Question: What is the result of this measurement?
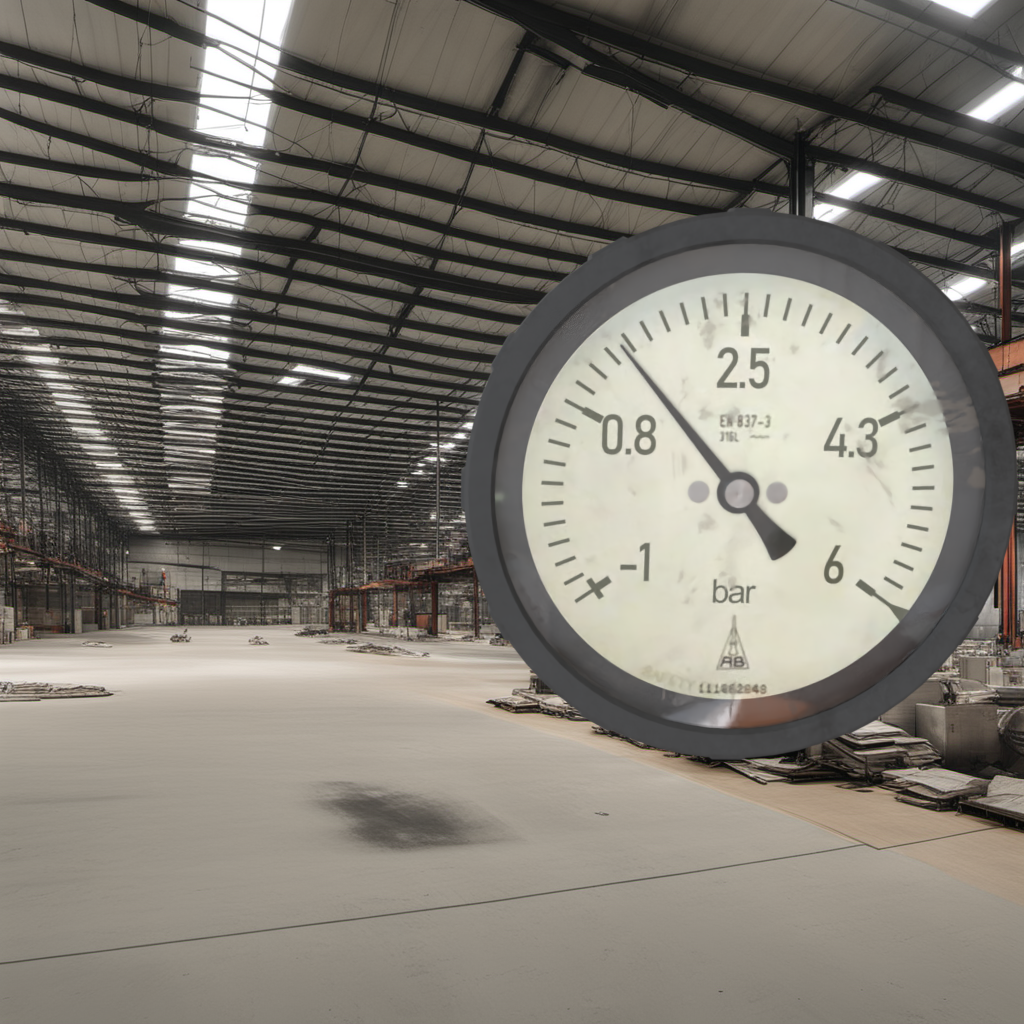
Answer: The result is 1.39
Question: What is the reading range of this measurement?
Answer: The range is from -1 to 6
Question: What is the minimum and maximum value of the measurement shown in the image?
Answer: The minimum value is -1 and the maximum value is 6